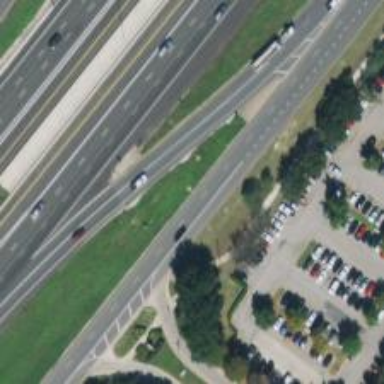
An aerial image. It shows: Secondary road with asphalt surface and frontage road.